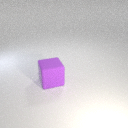
large purple rubber cube